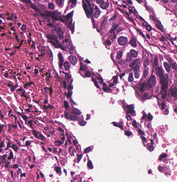
Tumor epithelial tissue: yes
Tumor-associated stroma tissue: yes
Normal tissue: no